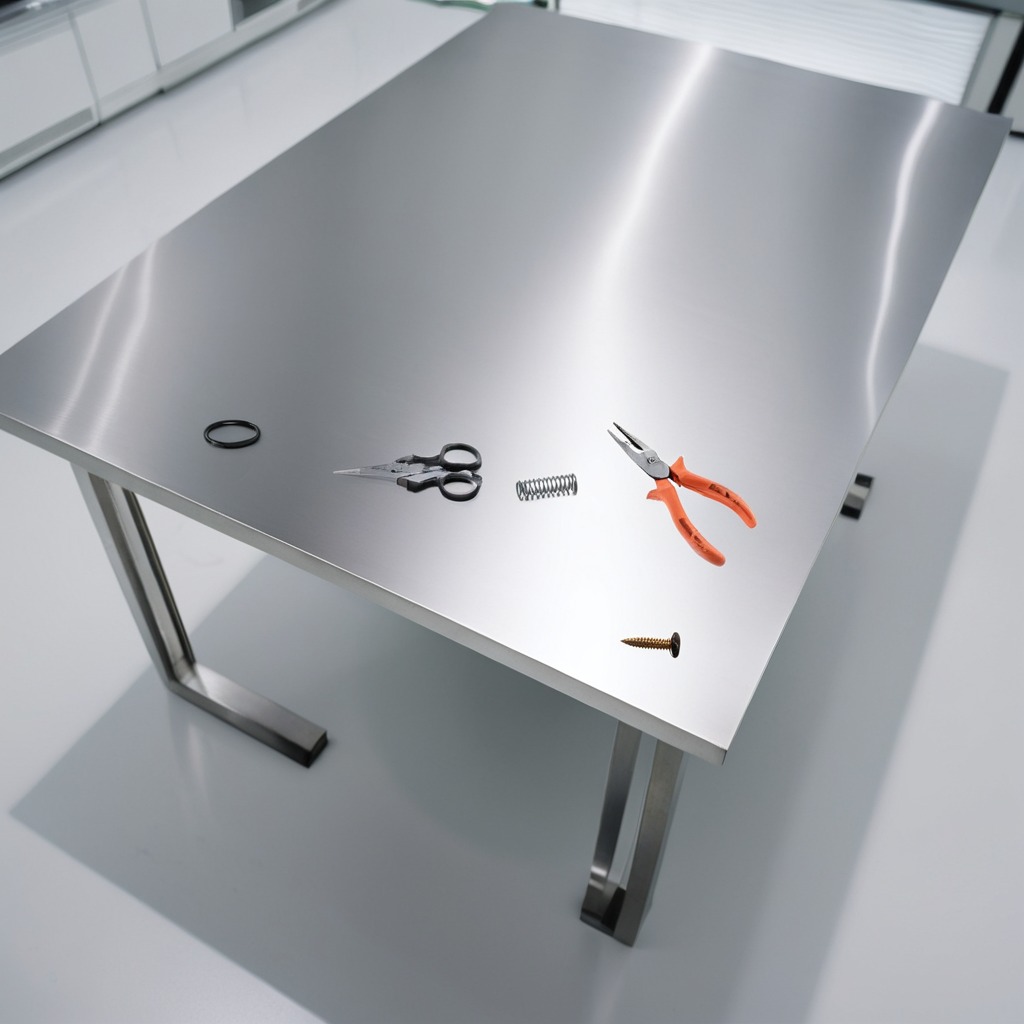
A rubber Oring, a metal machine screw, pliers, a coiled metal spring, and a pair of scissors are lying on a stainless steel table.